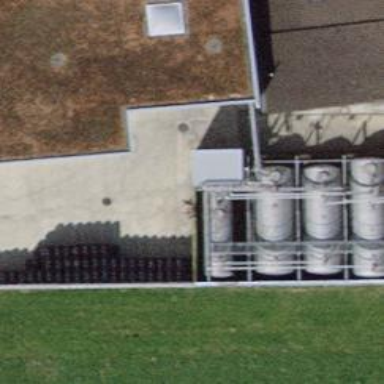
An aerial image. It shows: Storage tank building.